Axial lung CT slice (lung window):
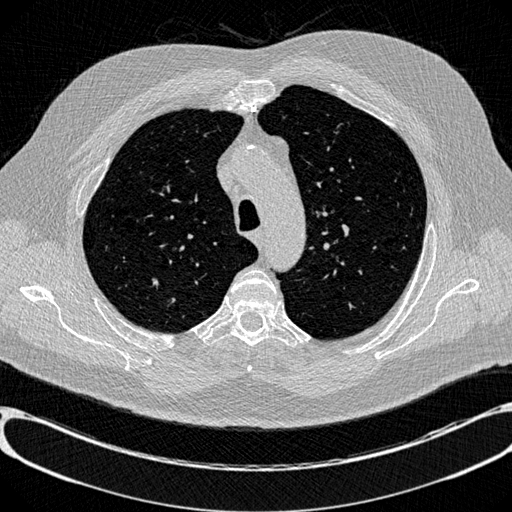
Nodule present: no